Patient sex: M
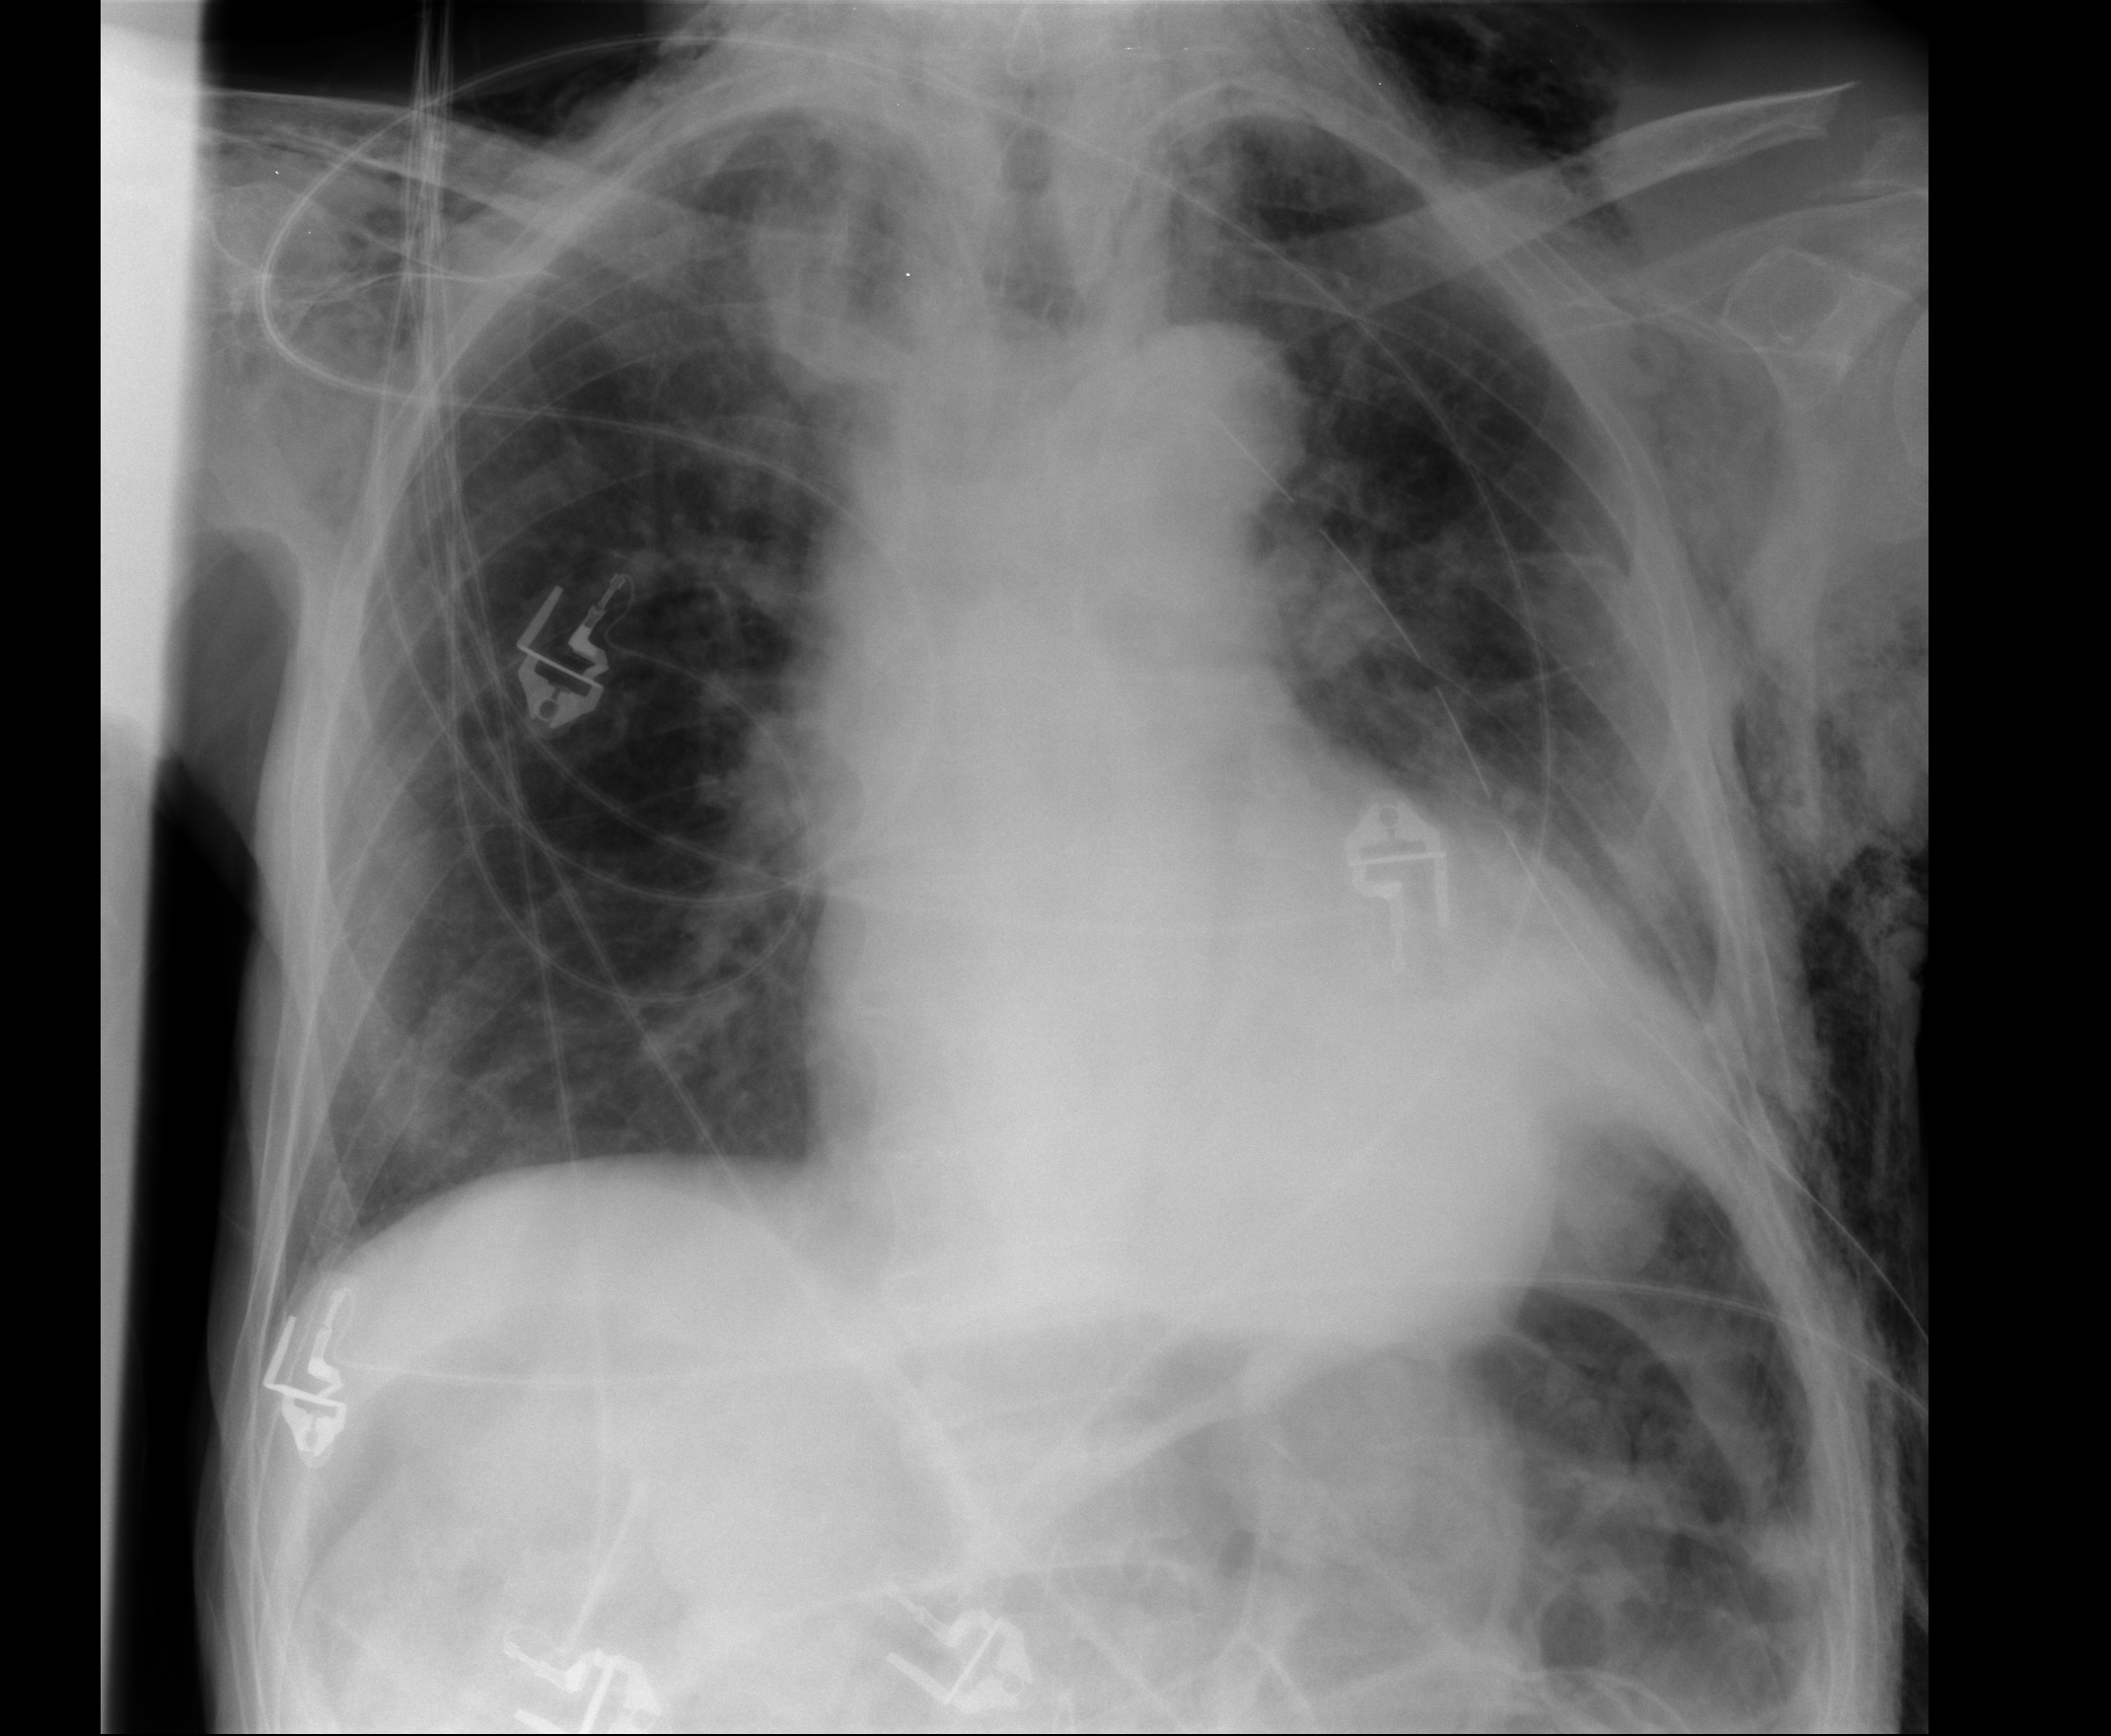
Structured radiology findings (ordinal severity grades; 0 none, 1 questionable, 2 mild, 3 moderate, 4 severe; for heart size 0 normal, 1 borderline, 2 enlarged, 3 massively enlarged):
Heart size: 2
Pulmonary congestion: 0
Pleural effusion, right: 0
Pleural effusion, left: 3
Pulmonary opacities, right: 0
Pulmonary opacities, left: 0
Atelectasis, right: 0
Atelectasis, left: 2